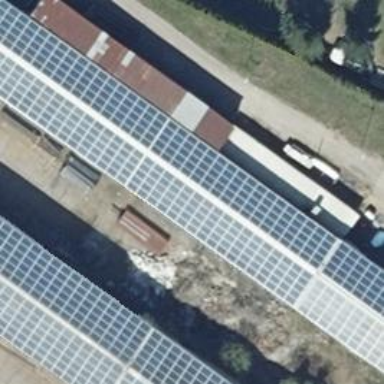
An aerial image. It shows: Small solar photovoltaic panel used as generator to produce electricity.